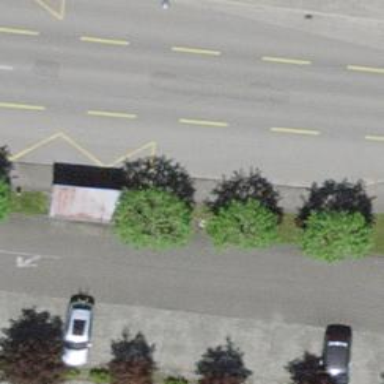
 serving as platform for public transportation."